Interaction volume radius: 10 \u00c5
Interaction volume height: 30 \u00c5
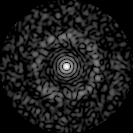
Disorder parameter: 0.8346